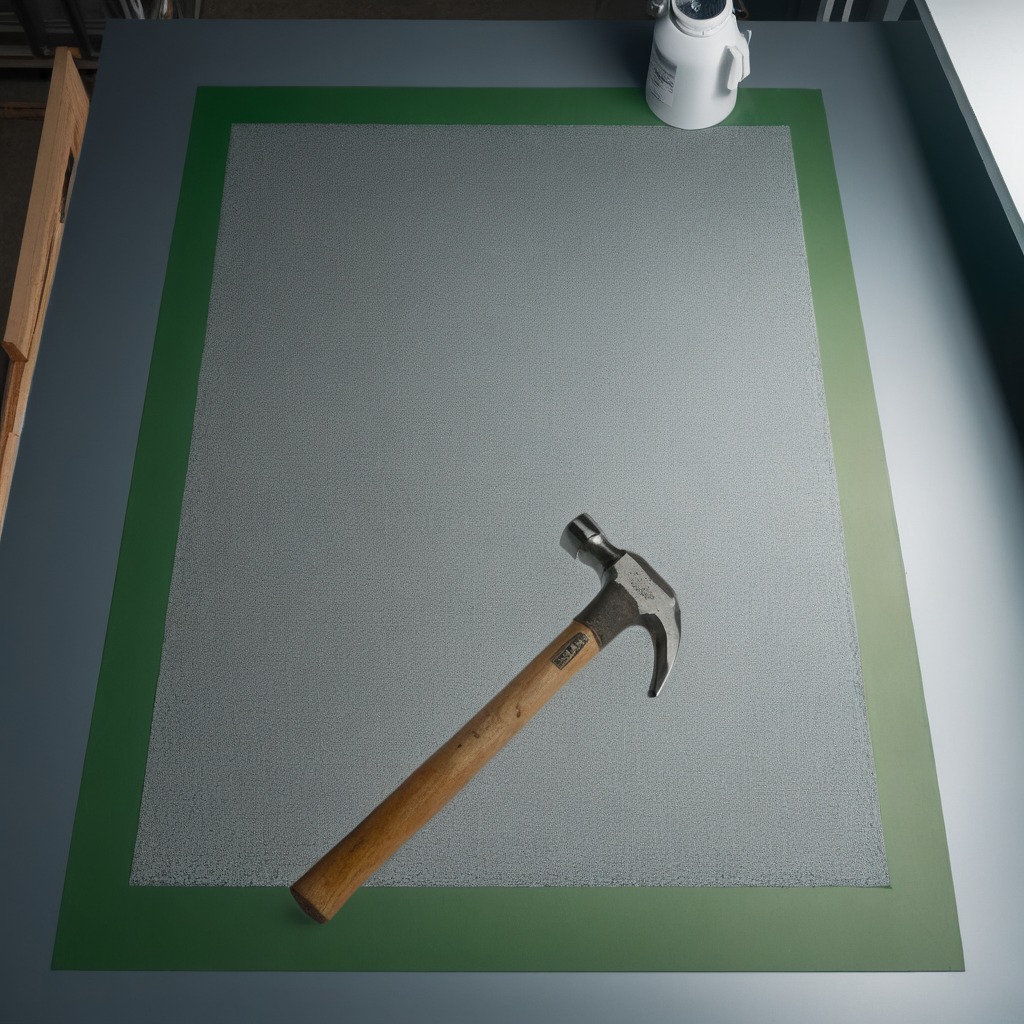
A hammer is lying on the tabletop.